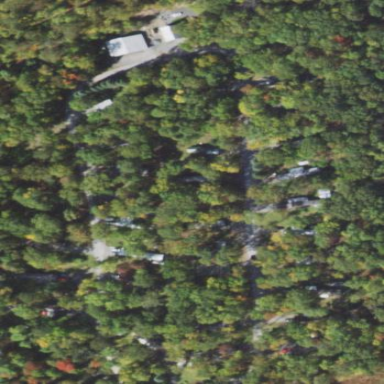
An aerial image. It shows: Residential area with trailer park that serves as caravan site.